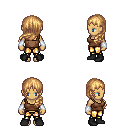
a pixel art fantasy rpg character, female body template, human, tanned skin, brown pirate shirt, gold greaves, light blonde left-swept hairstyle, white cloth bracers, black shoes, four views (front, back, left, right), 2x2 character sprite sheet, small pixel art, hard edges, no anti-aliasing